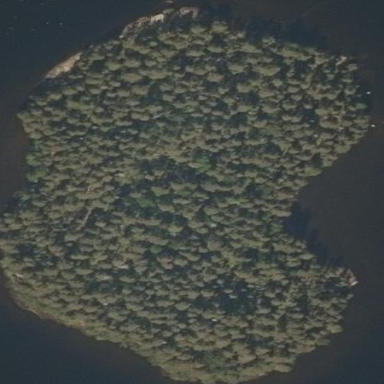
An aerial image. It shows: Island covered with woodland.